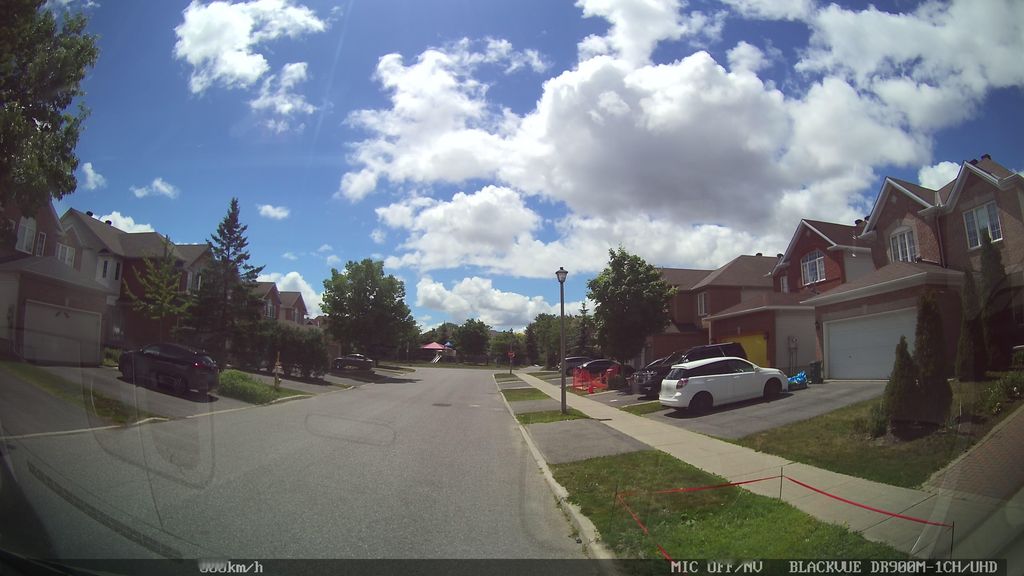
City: ottawa-gatineau